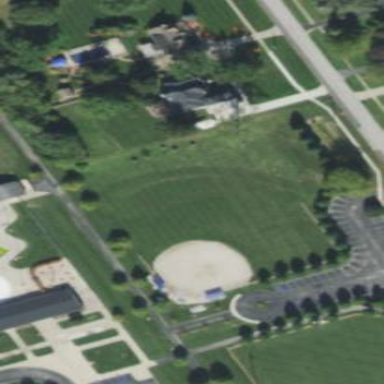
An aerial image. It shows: Baseball pitch for leisure and sports activities.